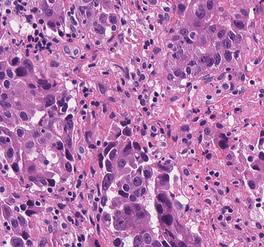
Tumor epithelial tissue: yes
Tumor-associated stroma tissue: yes
Normal tissue: no